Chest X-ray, AP view. Patient: 21 years old, sex M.
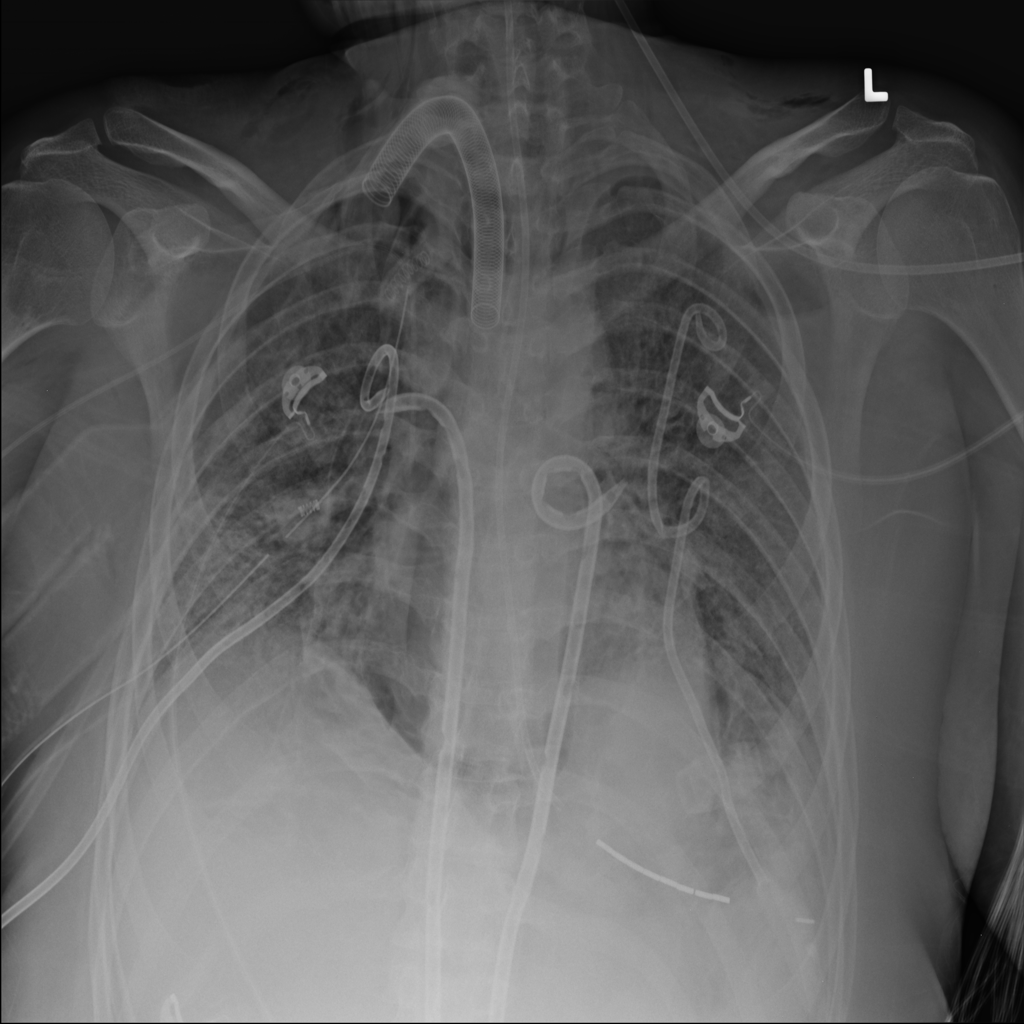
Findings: Atelectasis, Emphysema